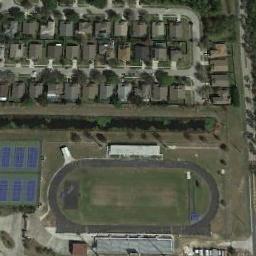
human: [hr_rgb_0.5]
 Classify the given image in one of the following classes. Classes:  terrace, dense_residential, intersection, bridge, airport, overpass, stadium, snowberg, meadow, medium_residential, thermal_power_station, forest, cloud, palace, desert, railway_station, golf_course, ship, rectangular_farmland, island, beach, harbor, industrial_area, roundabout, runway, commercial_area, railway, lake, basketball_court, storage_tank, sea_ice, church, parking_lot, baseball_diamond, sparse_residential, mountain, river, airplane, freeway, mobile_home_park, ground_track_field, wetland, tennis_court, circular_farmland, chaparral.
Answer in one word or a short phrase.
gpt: ground_track_field